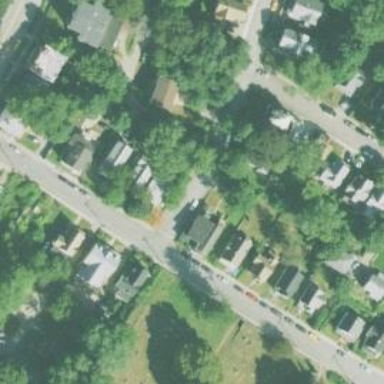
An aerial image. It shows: Residential driveway.